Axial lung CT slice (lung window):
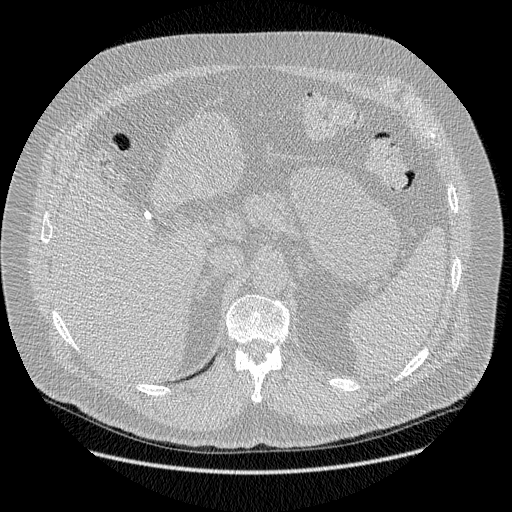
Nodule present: no